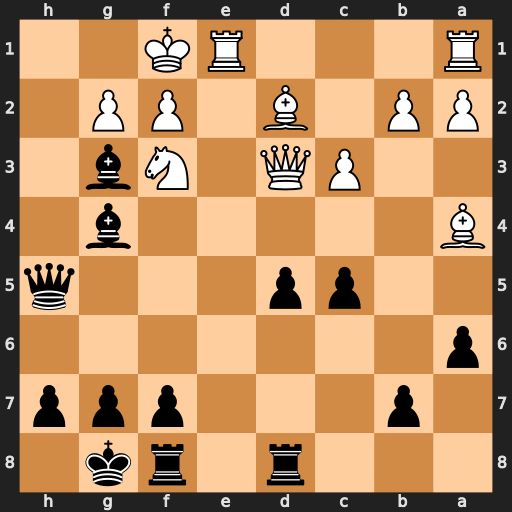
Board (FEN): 3r1rk1/1p3ppp/p7/2pp3q/B5b1/2PQ1Nb1/PP1B1PP1/R3RK2
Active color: b
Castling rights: -
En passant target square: -
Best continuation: Qh1+ Ng1 Bh2